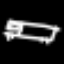
Label: bed